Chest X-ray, PA view. Patient: 46 years old, sex M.
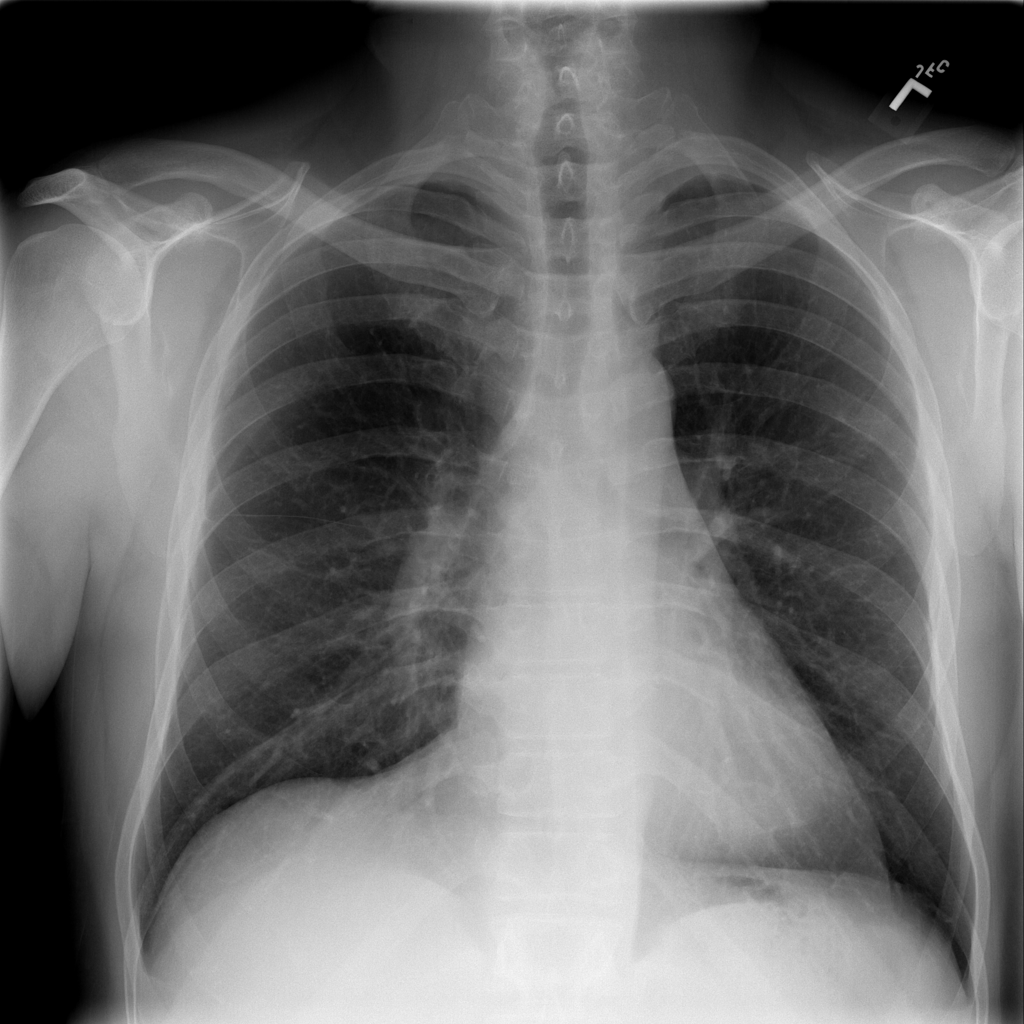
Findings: No Finding